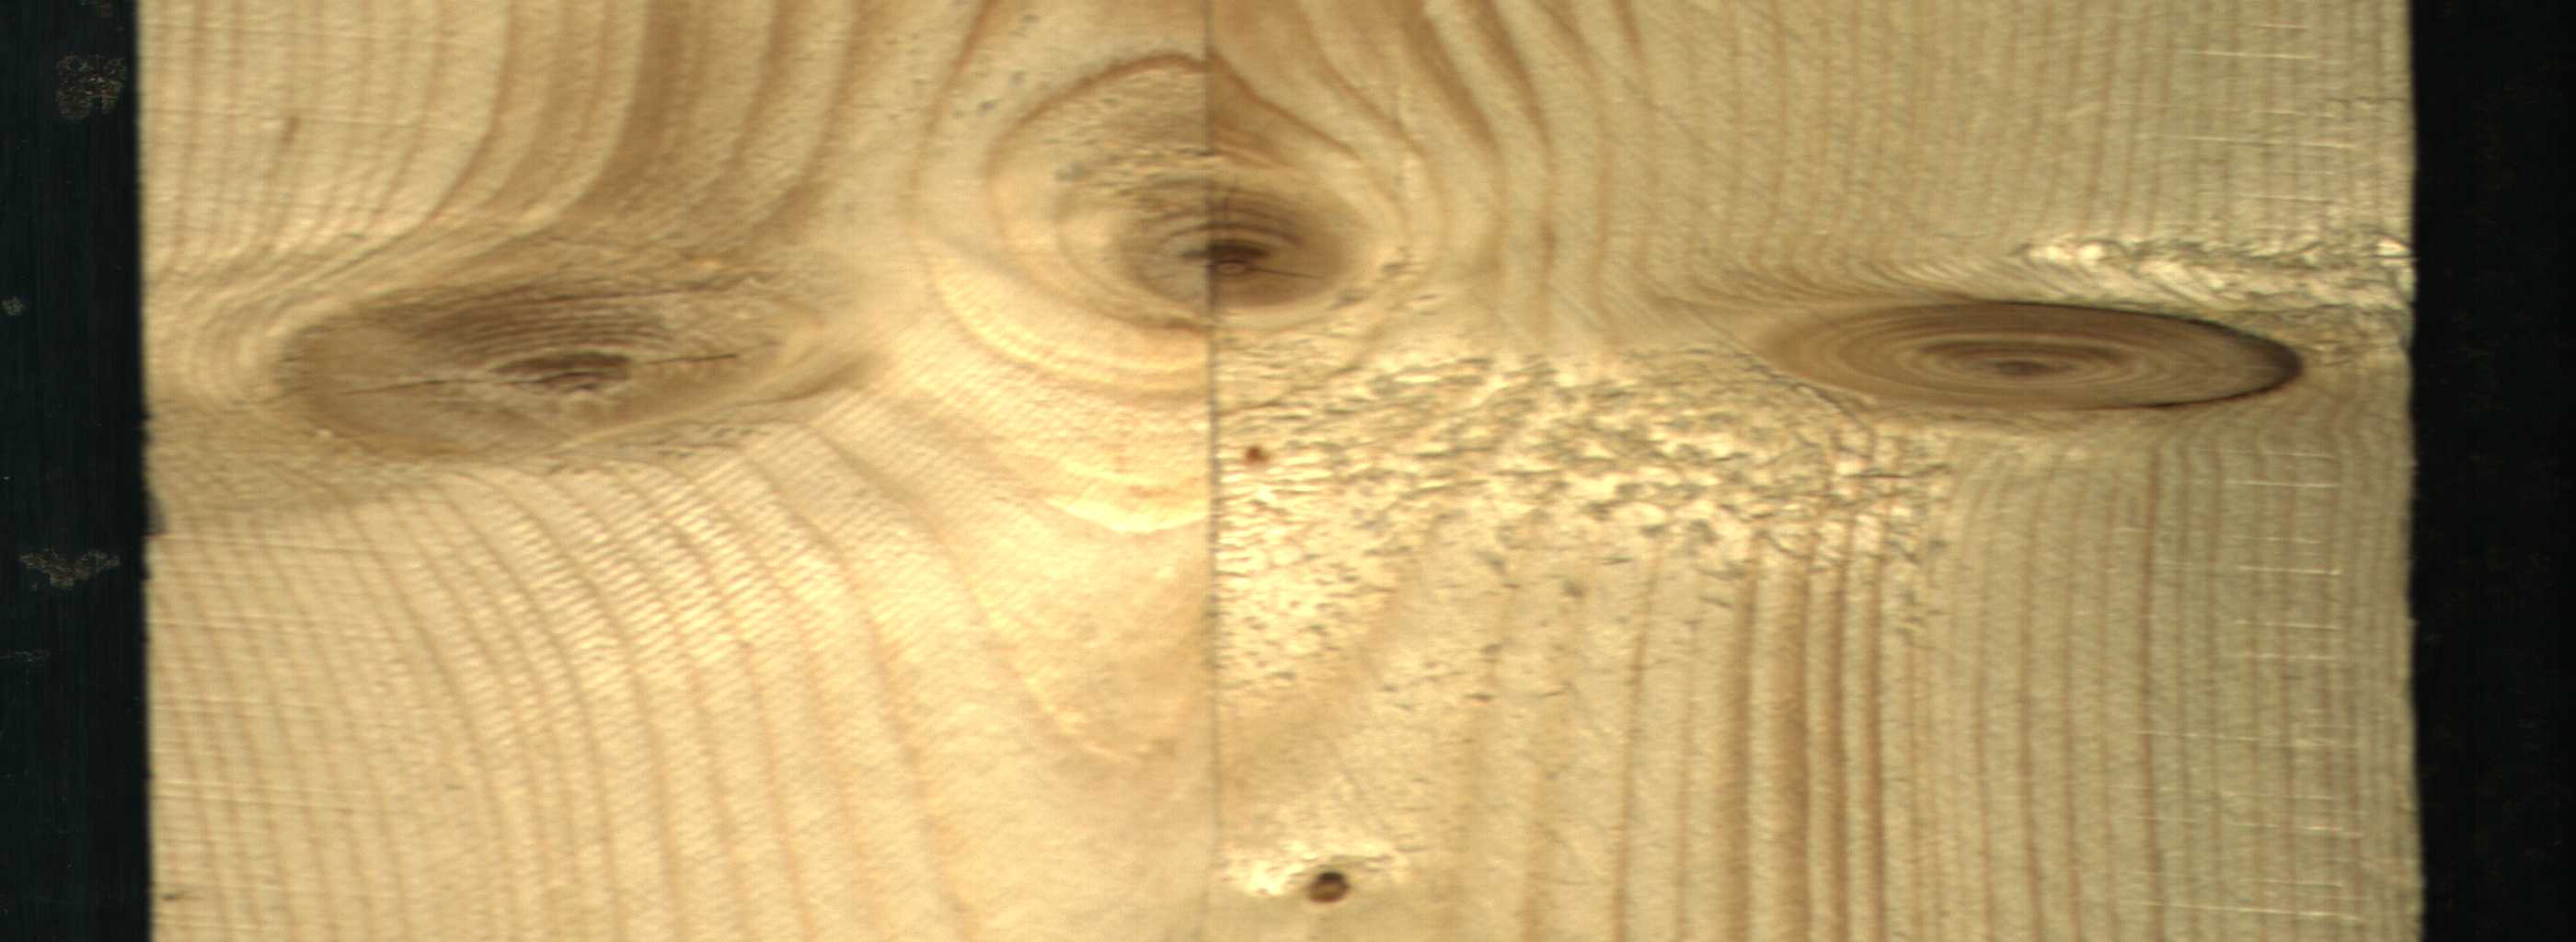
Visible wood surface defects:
knot_with_crack
Dead_Knot
Live_Knot
Live_Knot